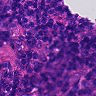
Metastatic tissue present: no